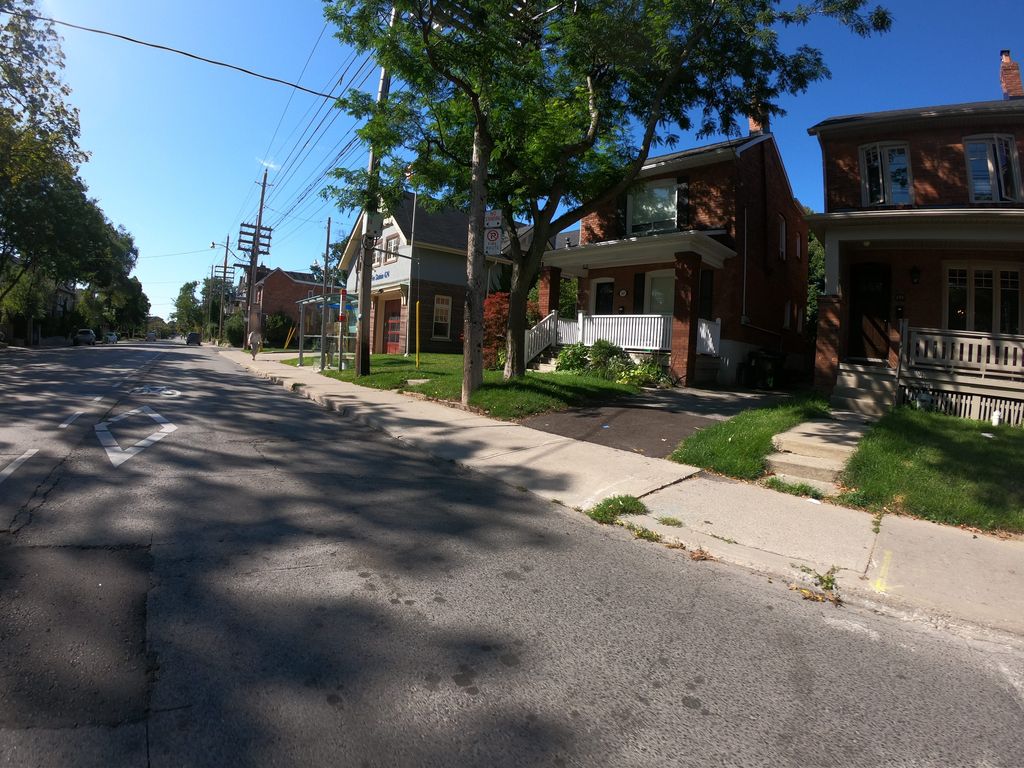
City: toronto